Question: I'm using Spyder for Python coding. However, I cannot have the highlight of #TODO/#FIXME/#XXX to work in Spyder. I have already checked the box in preferences setting. See the attached picture.
Any hint? Thanks.
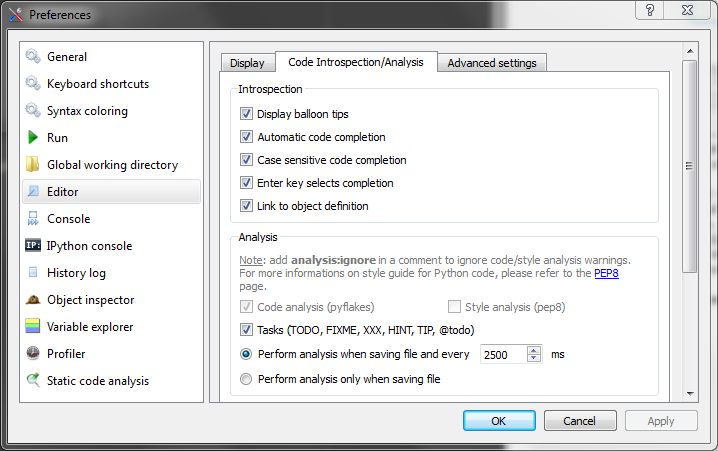
Answer: Add ':' to your keyword, for example '# TODO:'